Aerial crown-view tile of a tropical tree (Barro Colorado Island, Panama), acquired 20250915:
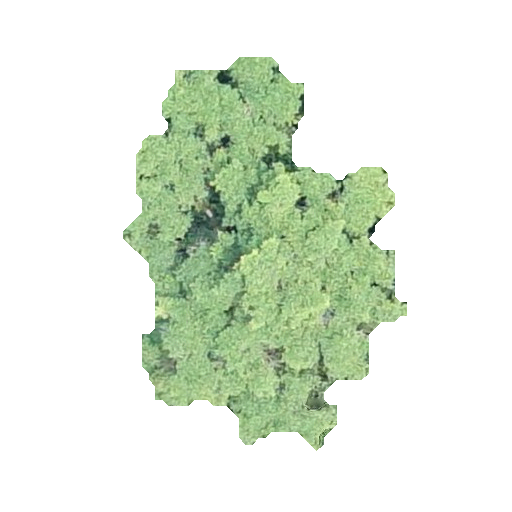
Species: Terminalia amazonia
GBIF accepted scientific name: Terminalia amazonica
Crown area: 102.348 m²